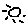
Label: sun